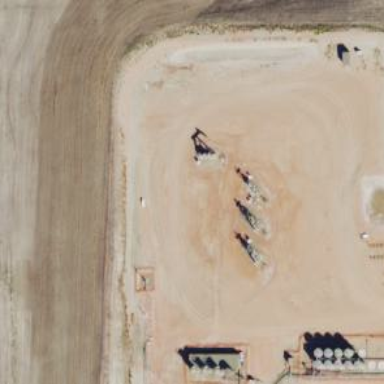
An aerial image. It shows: Petroleum well.